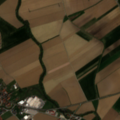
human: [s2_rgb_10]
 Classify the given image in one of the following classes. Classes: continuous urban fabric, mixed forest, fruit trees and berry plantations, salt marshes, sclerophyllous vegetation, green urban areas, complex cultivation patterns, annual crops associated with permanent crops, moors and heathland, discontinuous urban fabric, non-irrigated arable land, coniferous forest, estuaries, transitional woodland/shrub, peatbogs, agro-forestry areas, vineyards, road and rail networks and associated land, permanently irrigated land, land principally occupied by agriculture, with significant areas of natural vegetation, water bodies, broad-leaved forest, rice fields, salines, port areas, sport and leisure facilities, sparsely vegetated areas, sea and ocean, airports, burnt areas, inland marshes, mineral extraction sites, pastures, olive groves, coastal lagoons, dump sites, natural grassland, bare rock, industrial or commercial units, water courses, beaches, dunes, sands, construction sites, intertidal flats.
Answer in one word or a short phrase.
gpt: discontinuous urban fabric, non-irrigated arable land